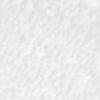
Label: no_change